Field crop: maize
Growth stage: 2
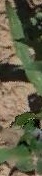
Species: maize